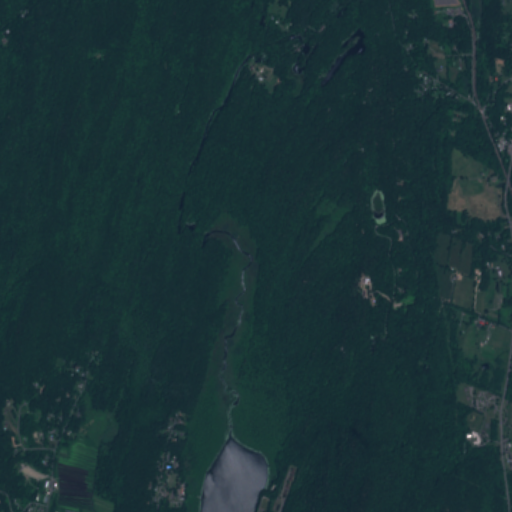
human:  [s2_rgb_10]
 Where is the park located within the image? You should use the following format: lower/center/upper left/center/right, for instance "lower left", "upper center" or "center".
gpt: The park is located in the lower right of the image.
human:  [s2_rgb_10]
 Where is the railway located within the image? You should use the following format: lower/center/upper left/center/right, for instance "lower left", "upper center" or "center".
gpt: The railway is located in the right of the image.
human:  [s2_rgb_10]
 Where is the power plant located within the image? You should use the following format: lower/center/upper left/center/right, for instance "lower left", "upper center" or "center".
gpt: There is no power plant in the image.